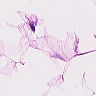
Metastatic tissue present: no